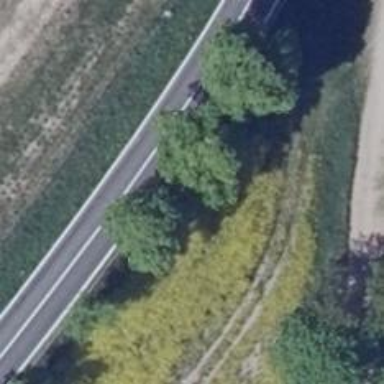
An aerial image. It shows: Row of trees in natural setting.